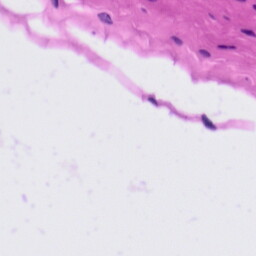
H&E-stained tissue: Tonsil